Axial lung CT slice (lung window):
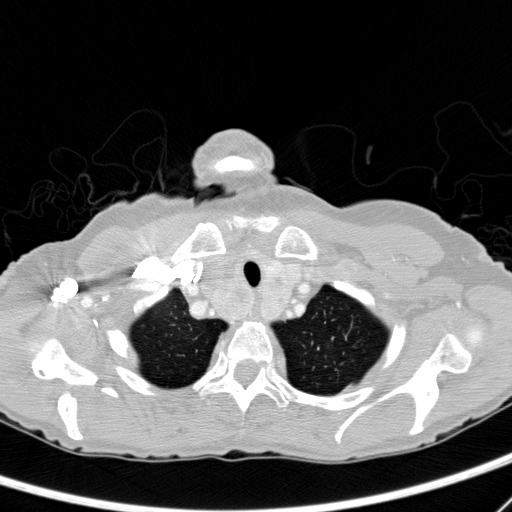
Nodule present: no